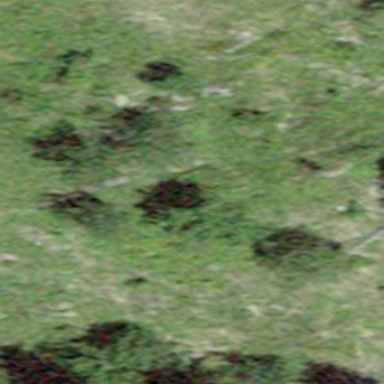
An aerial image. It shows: Patch of scrub vegetation.